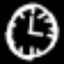
Label: clock